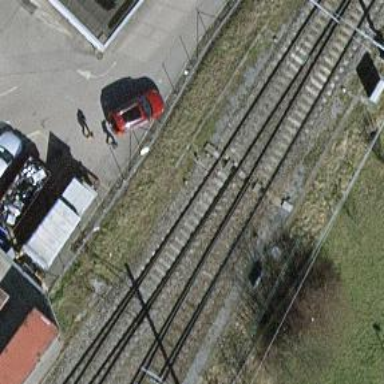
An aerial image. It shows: Railway switch.